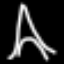
Label: The Eiffel Tower